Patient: sex M, age 29
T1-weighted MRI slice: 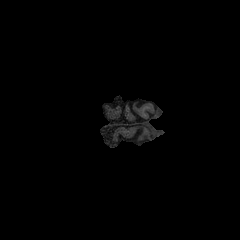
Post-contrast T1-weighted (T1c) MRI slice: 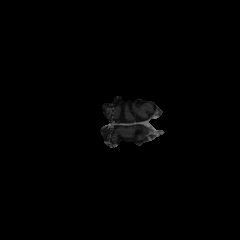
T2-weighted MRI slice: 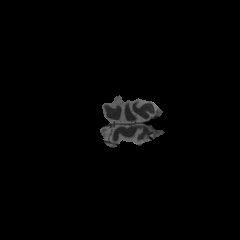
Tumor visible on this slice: no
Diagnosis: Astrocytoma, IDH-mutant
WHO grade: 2